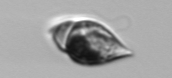
Label: Amphidinium